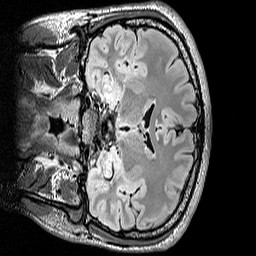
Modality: FLAIR
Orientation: coronal
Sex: male
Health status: ill
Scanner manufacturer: siemens
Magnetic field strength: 3 T
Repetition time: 5 s
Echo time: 0.388 s